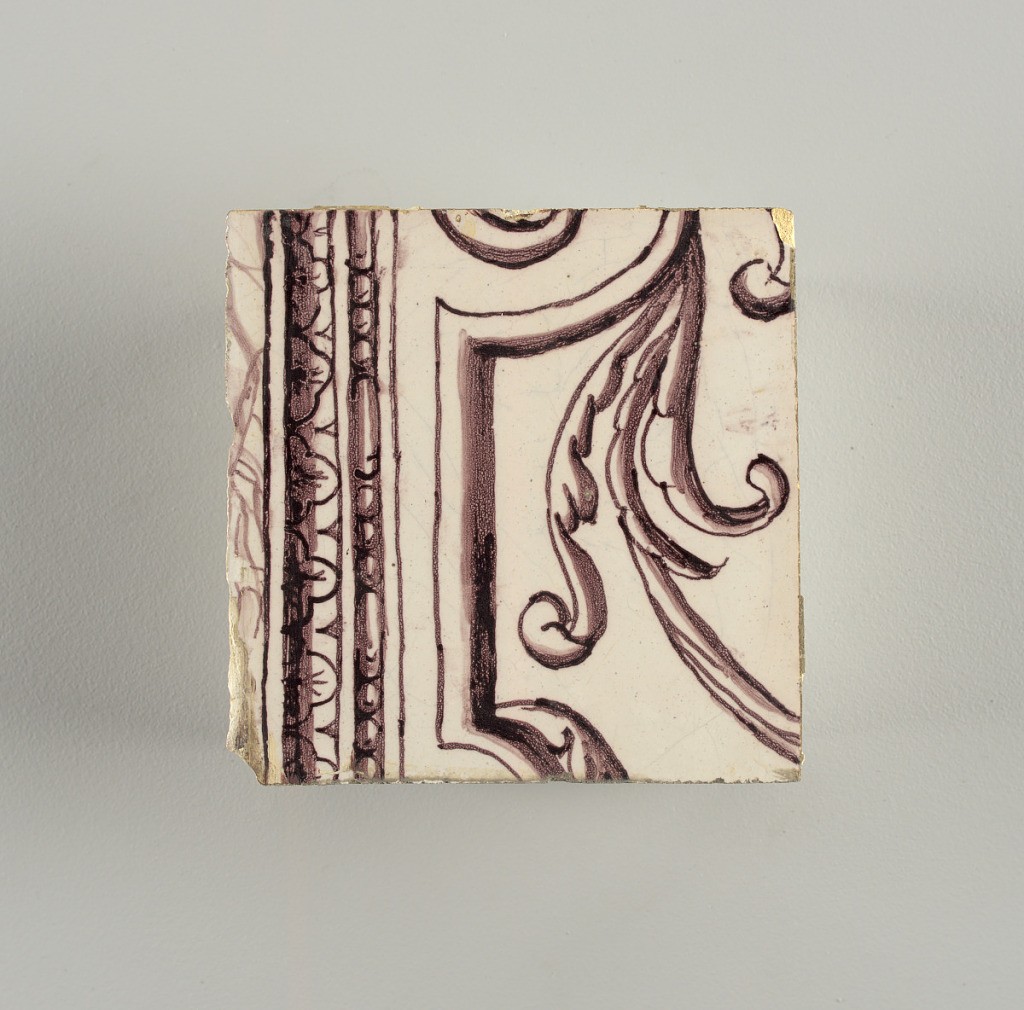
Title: Panel
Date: ca. 1725
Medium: Tin-glazed earthenware, underglaze manganese decoration
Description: Tile from upright rectangular panel of tiles; dark purple (manganese) on white ground showing arched framework; oval cartouche bearing double monogram (probably Lubert Adolf Torck), supported by pair of nude amors; pair of small amors holding crown above, borne by pair of female terms; surrounded by leafscrolls and foliations, with pair of flower-filled urns; top center, lunetted amor's head pendented with rosetted lattice cartouche.

To be used in Rozendaal Castel. Intended to be viewed inset into a wall- indicated by the inclusion of a trompe-l'oeil marbleized edge that surrounds three sides of the panel.